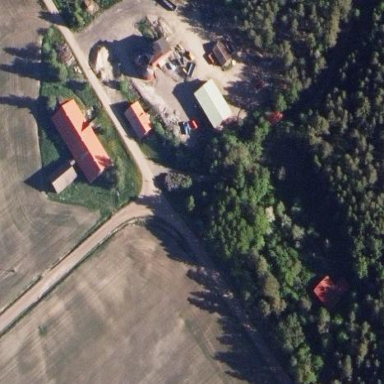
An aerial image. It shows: Farmyard area.